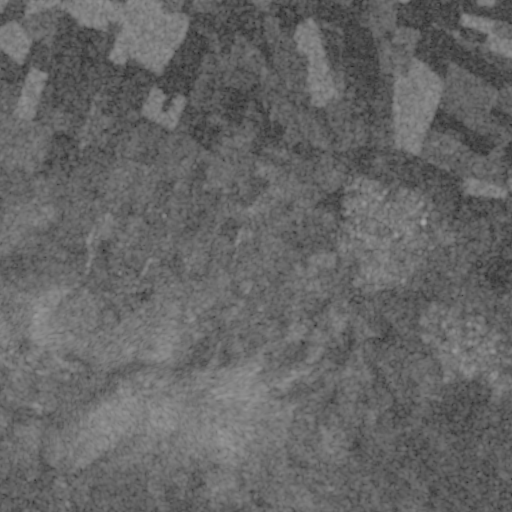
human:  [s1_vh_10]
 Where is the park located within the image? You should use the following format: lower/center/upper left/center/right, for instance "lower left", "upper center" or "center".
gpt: The park is located in the center right of the image.
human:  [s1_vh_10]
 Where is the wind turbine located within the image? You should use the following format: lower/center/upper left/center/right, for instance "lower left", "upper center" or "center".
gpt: The wind turbine is located in the lower left of the image.
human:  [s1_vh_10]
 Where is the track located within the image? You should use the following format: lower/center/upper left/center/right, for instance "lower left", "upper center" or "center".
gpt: There is no track in the image.

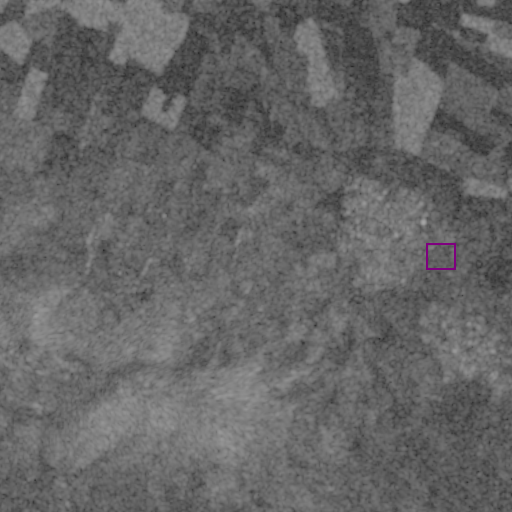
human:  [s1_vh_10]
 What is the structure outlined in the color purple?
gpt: The structure outlined in purple is a park.
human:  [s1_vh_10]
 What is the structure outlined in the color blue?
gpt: There is no blue outline.